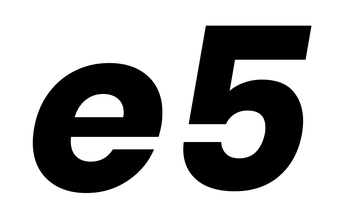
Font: Poppins-BoldItalic